Question:
As you can see in the picture, I don't want the blue color suggestions. How do I change that?
Also I don't want that black color background.
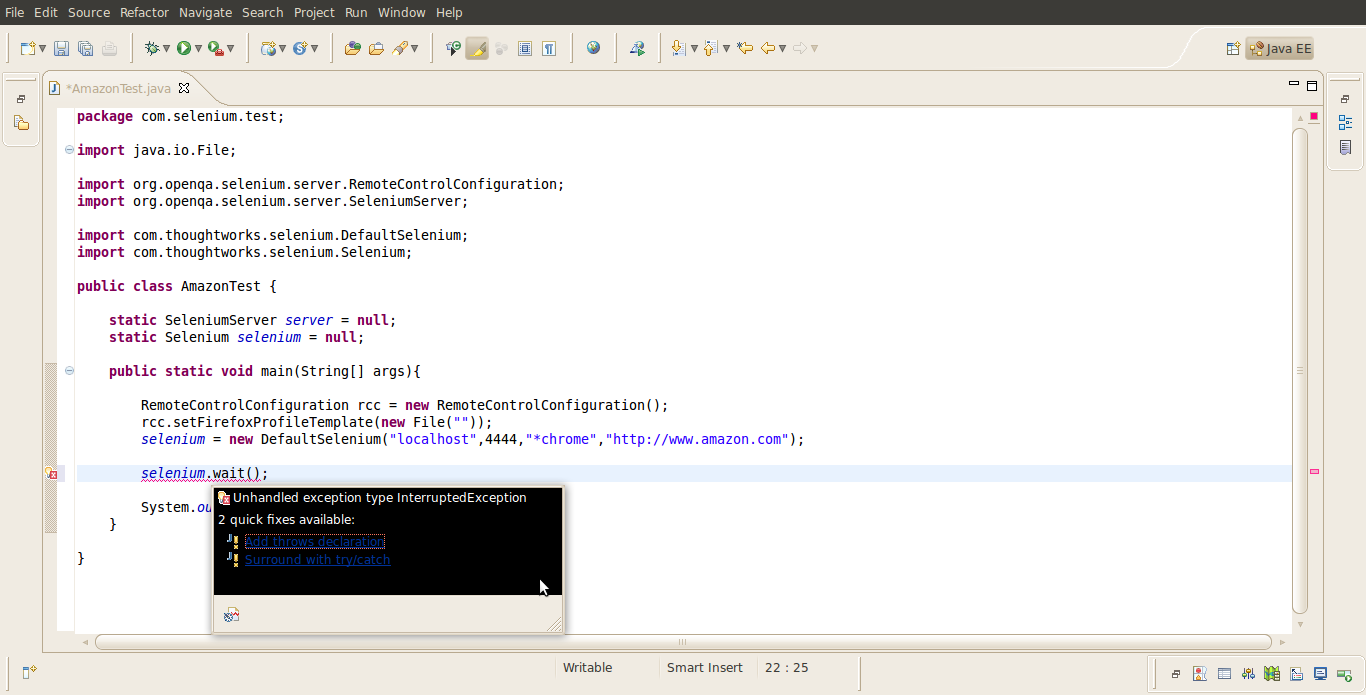
Answer: Ach. Unfortunately that's pretty difficult. The background color of that pop-up is set by the operating system. It looks like you're running on Ubuntu with a darker theme. You have two choices:
1. Choose a different theme.
2. Live with the semi-illegible colors. If you click on the error marker on the left, it'll show up with a more tollerable black-on-white window.